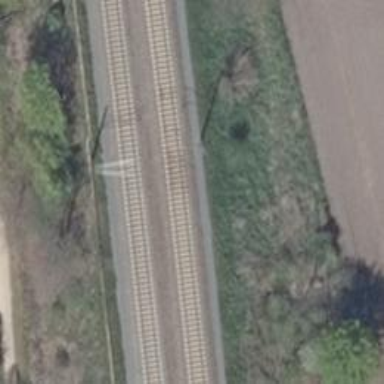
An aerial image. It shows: Railway milestone.